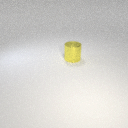
large yellow metal cylinder